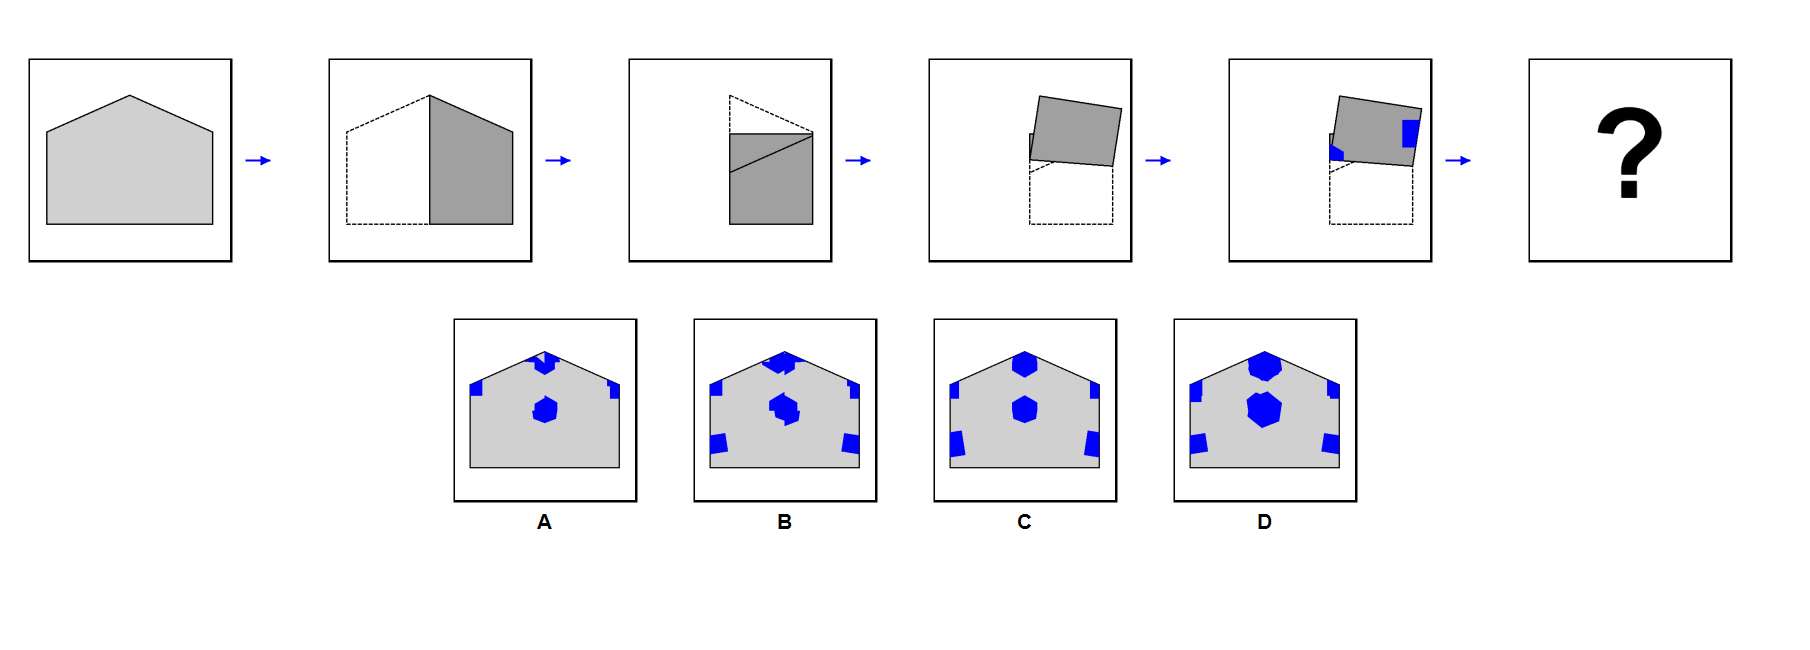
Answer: C